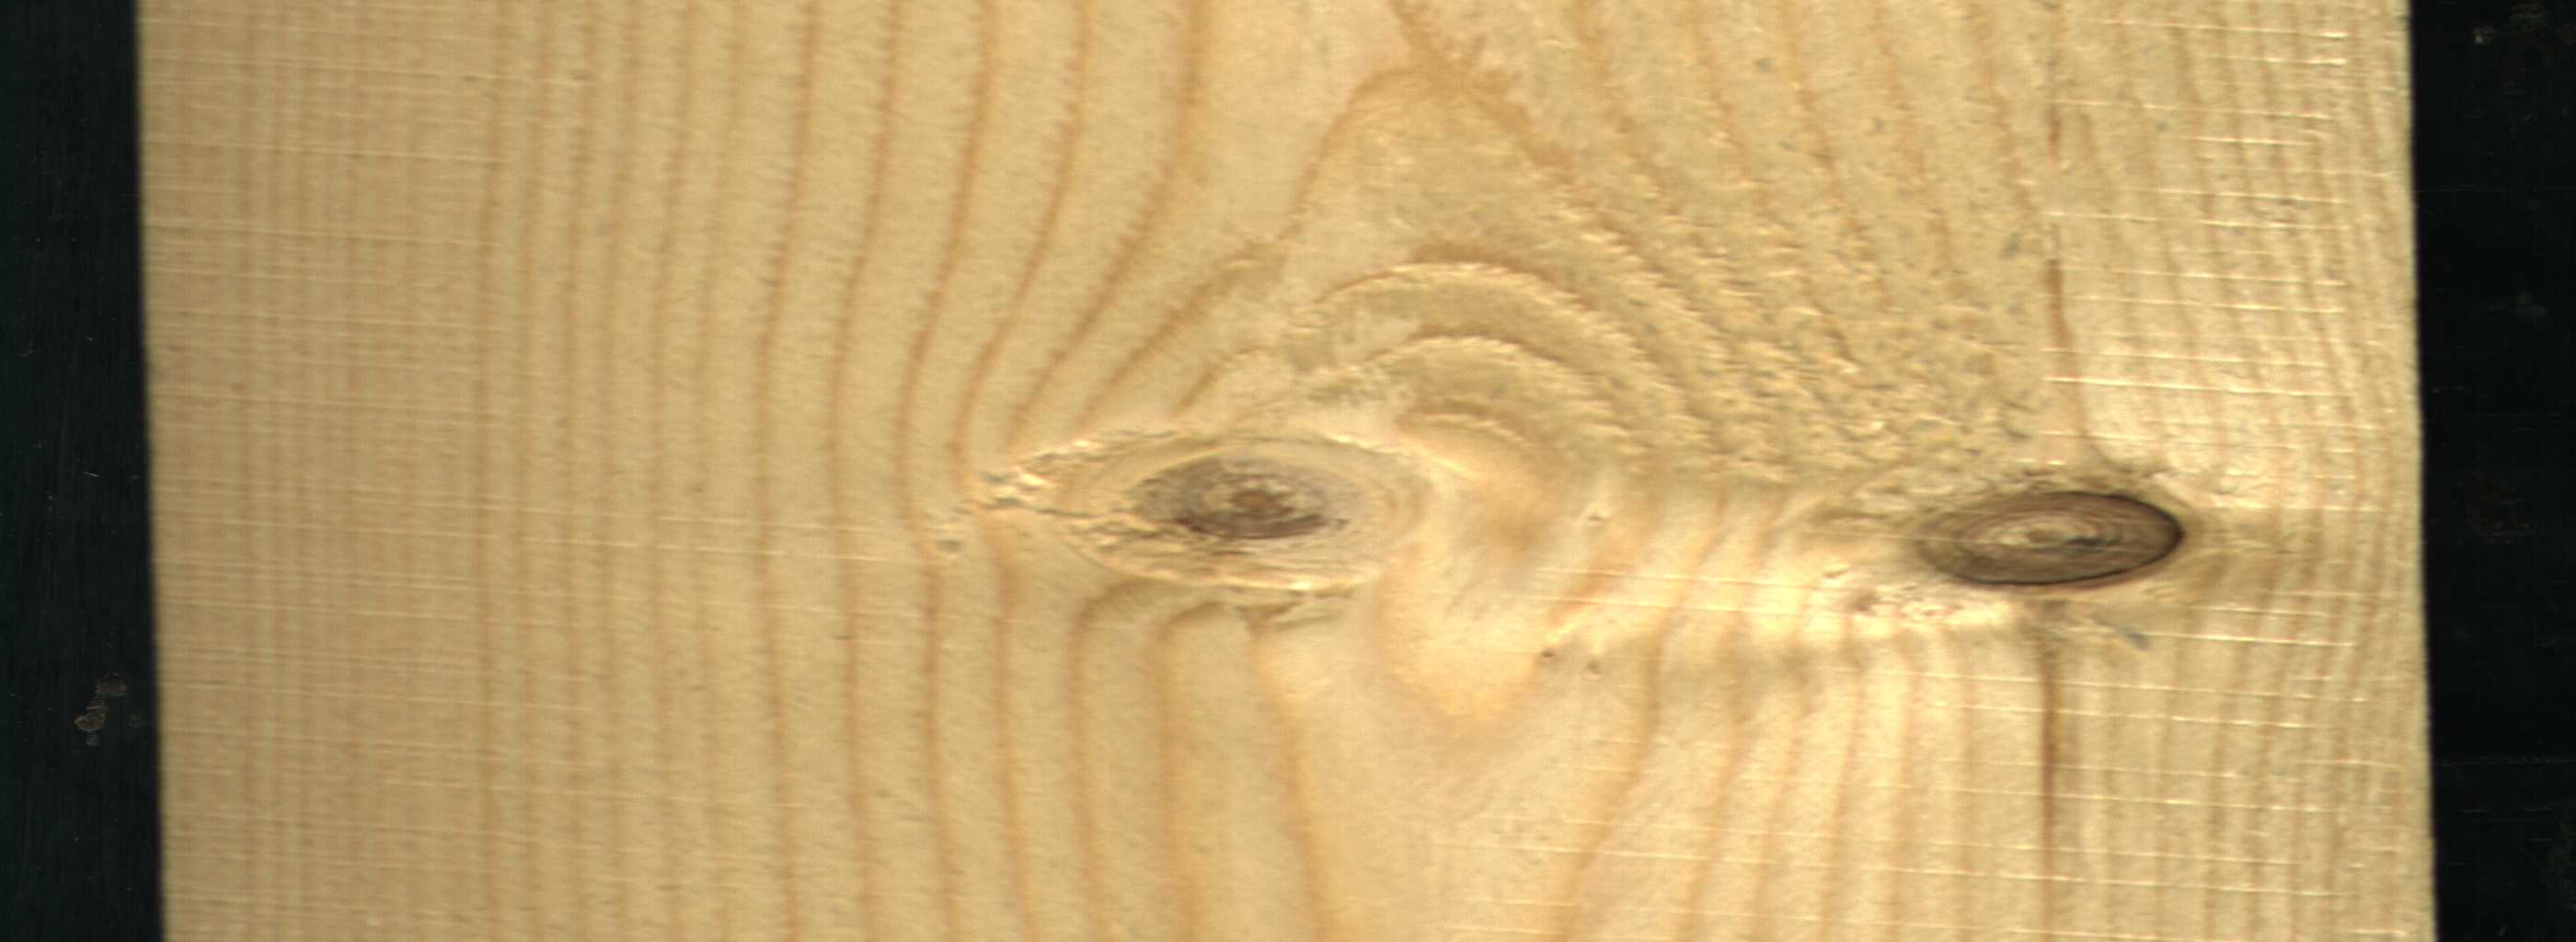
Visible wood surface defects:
Live_Knot
Live_Knot